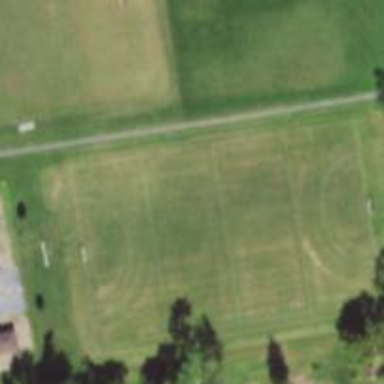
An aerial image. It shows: Soccer pitch for outdoor sports and leisure activities.